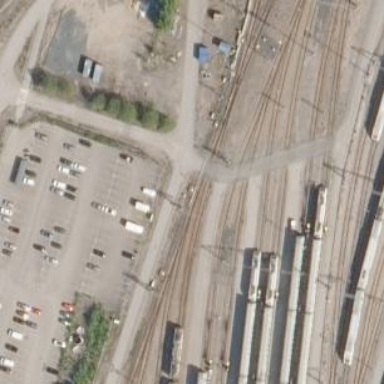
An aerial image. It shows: Railway yard with electrified contact lines.